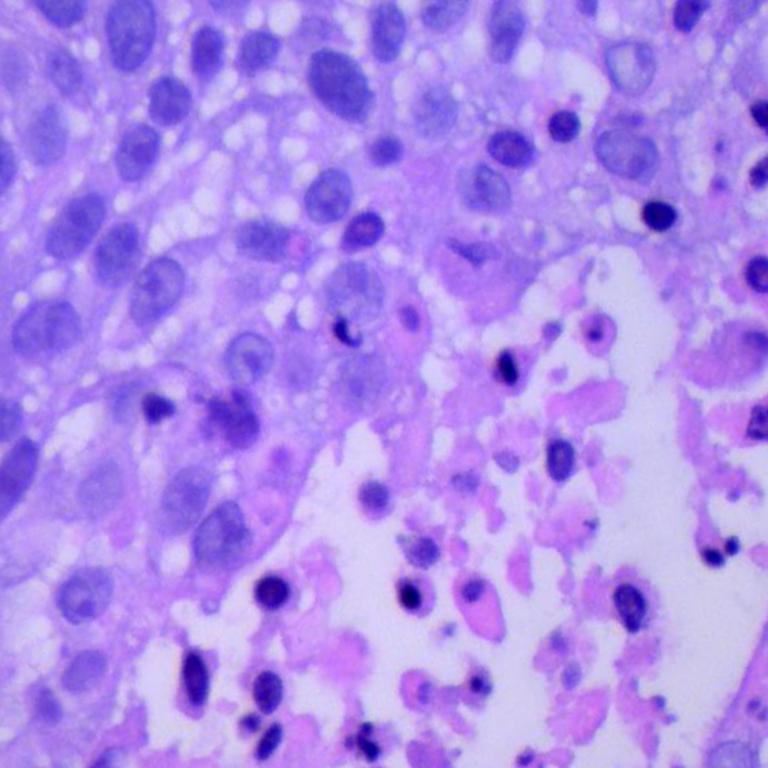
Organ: lung
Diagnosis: squamous carcinomas